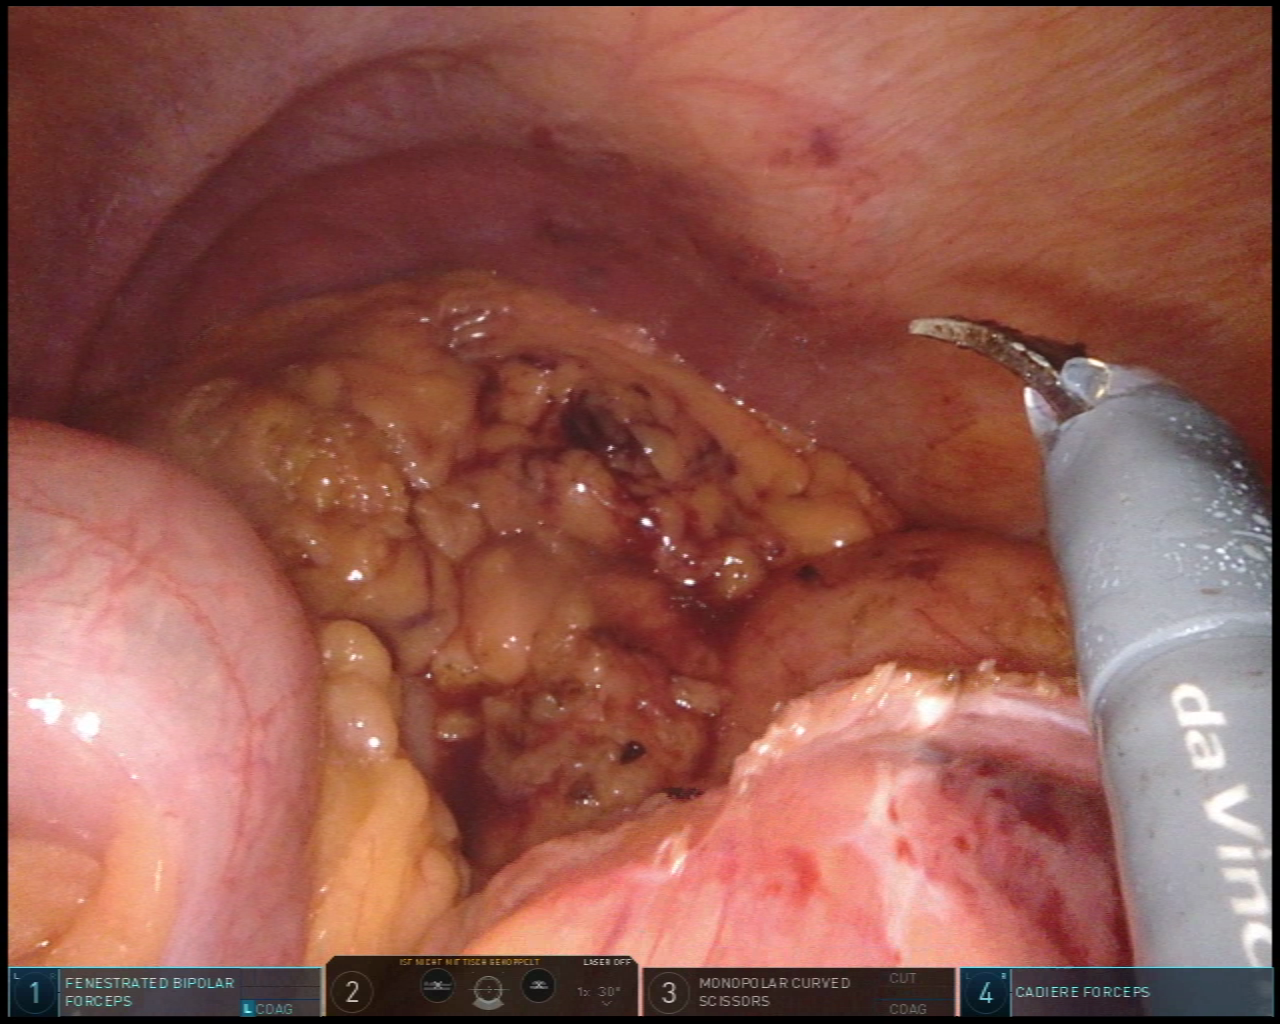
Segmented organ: stomach
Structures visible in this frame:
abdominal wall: yes
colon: yes
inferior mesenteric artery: no
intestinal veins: no
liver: no
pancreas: no
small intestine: no
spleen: no
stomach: yes
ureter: no
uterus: no
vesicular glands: no